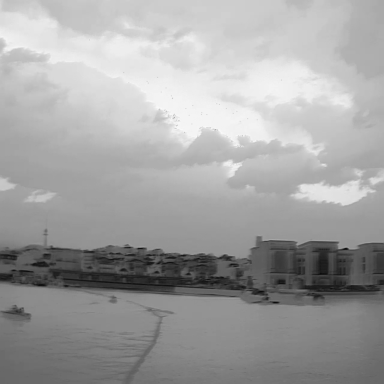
There are two canoes in the infrared image.